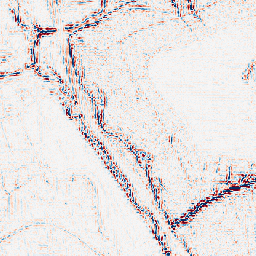
Category: wavelet
Decomposition family: wavelet_dwt
Decomposition parameters: wavelet: db2
level: 2
Upsampling method: bspline
Upsampling parameters: scale: 4
Upsampling scale: 4